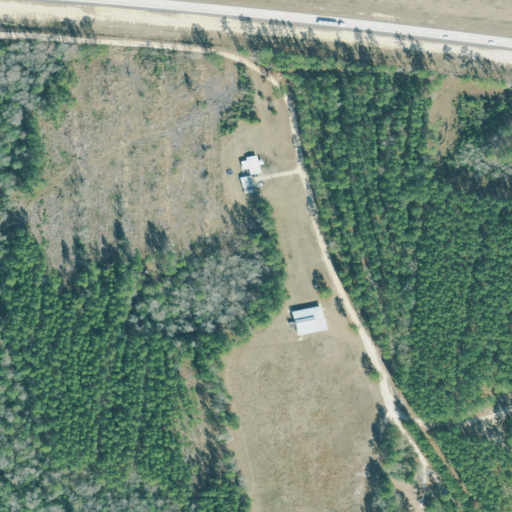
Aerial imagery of plain(s) in Georgia named Moonshine Island containing evergreen forest, grassland, woody wetlands, open development, low intensity development, pasture, medium intensity development, herbaceous wetlands, high intensity development, and shrub